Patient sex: M
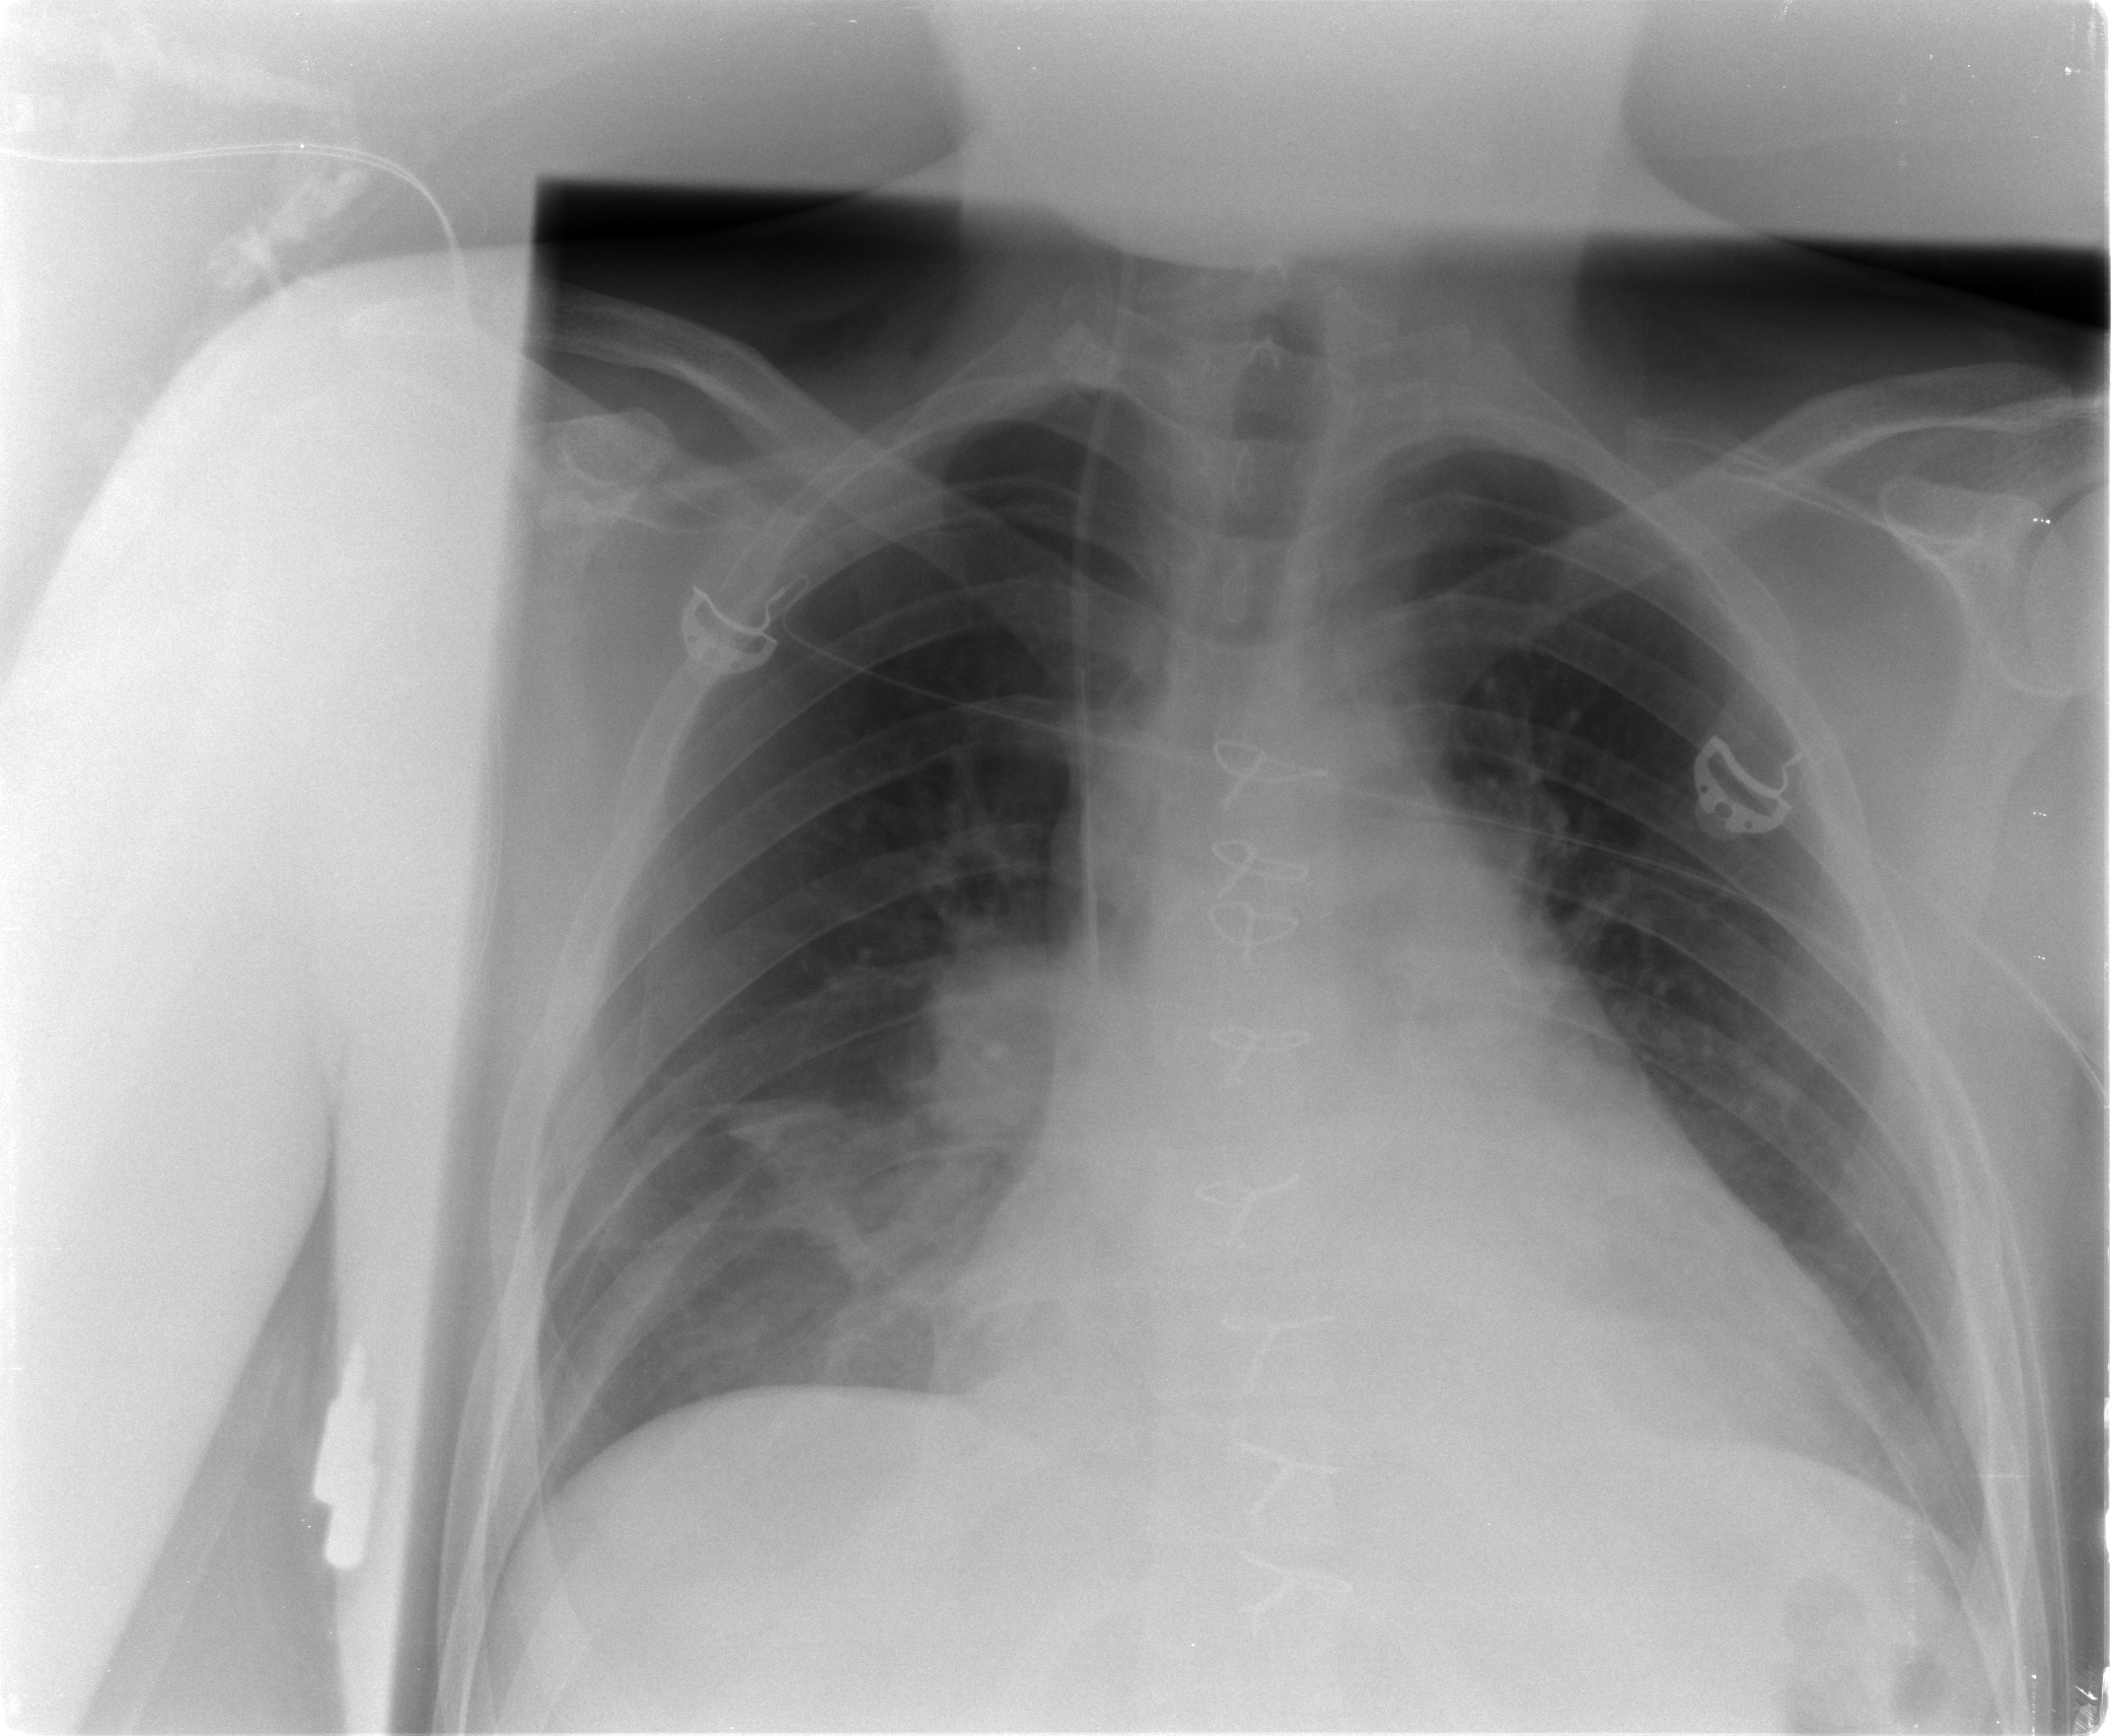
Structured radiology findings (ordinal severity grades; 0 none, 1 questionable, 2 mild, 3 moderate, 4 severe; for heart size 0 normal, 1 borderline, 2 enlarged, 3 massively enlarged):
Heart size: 2
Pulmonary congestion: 0
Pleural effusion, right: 0
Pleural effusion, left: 2
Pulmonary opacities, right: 0
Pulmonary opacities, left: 0
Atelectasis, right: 2
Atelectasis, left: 2